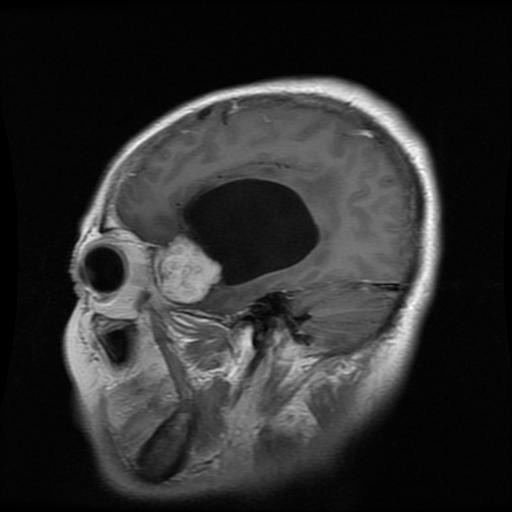
Label: meningioma